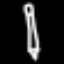
Label: pencil